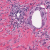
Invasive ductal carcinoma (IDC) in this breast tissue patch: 0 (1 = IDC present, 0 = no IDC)